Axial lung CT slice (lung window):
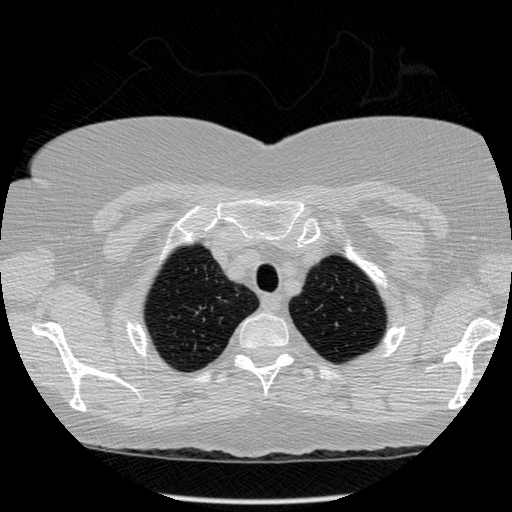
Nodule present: no